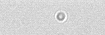
Label: camera_spot